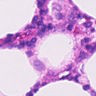
Metastatic tissue present: no